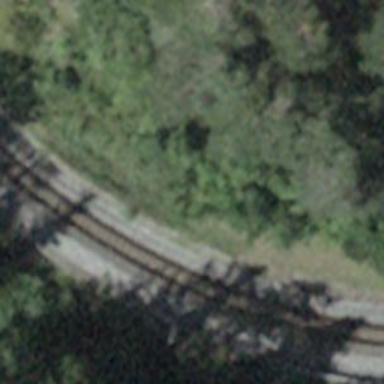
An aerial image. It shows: Narrow gauge railway with electrified contact lines.